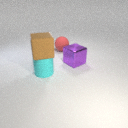
large cyan rubber cylinder in front of large red rubber sphere